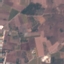
Land use / land cover class: PermanentCrop